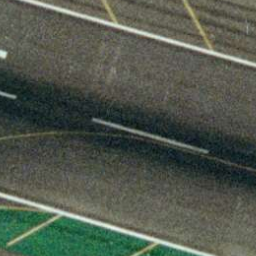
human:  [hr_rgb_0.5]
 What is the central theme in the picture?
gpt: runway